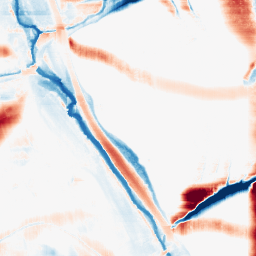
Category: morphological
Decomposition family: morphological_rect
Decomposition parameters: operation: average
width: 50
height: 20
Upsampling method: bicubic_3x
Upsampling parameters: scale: 3
Upsampling scale: 3